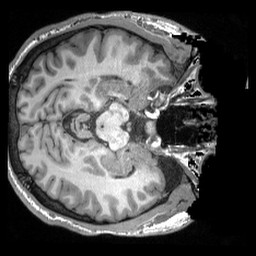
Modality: T1w
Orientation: axial